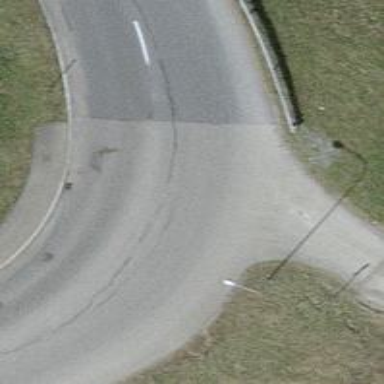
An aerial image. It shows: Residential road with asphalt surface and embankment.